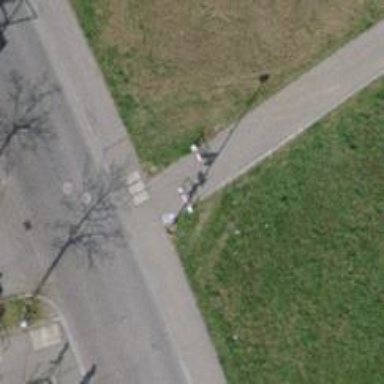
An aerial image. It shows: Double cycle barrier.